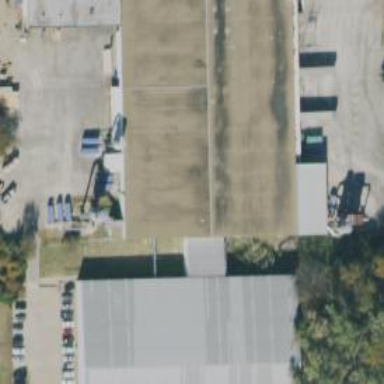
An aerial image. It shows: Warehouse building.